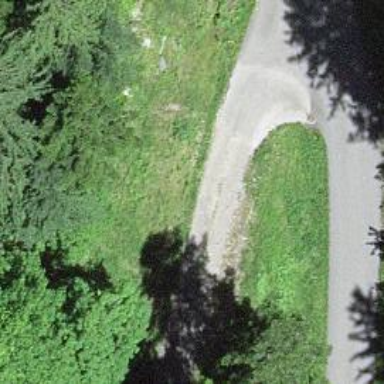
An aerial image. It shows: Service road with grade 3 tracktype.